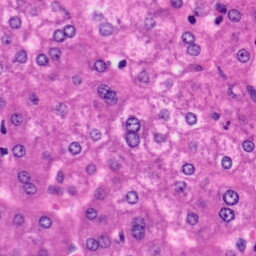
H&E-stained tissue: Liver